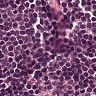
Metastatic tissue present: no